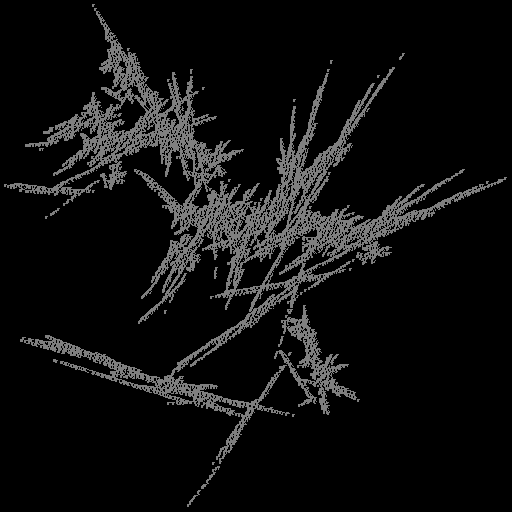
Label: groundpine